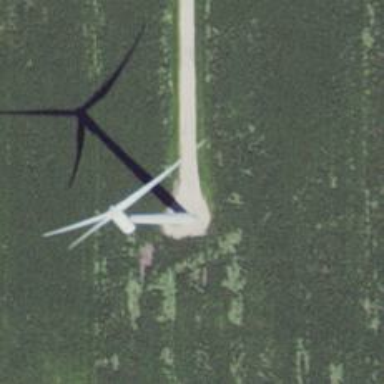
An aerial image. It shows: Wind turbine generator that utilizes wind as its source for generating electricity. It is of the horizontal axis type.